Question: I have some calculations in the area of payroll which result in a lot of data each per month/year and two dates: an begin date (mm/yyyy) and an end date (mm/yyyy).
What I want: generating an internal table which has as many columns as begda-year till endda-year has (in years). For example my begda is 05/2010 and endda is 03/2013, then I need a table like this which has columns 2010, 2011, 2012, 2013 and rows for each month:

The difficult part for me is, that the table colums (or the endda and begda) are always varying, how could I realize this? Creating some kind of dynamic table?
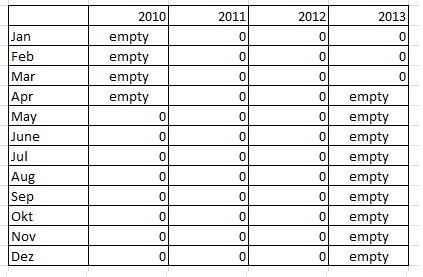
Answer: Check this code. Hope it helps:
'''
report zdynamiccol.
type-pools: slis.
data: gt_fieldcat type slis_t_fieldcat_alv with header line,
gs_layout type slis_layout_alv,
g_repid type sy-repid.
types: begin of ty_years,
zyear(4) type c,
end of ty_years.
data it_years type table of ty_years. " The structure that will hold the years to create the dynamic columns
types: begin of st_output, " Sample data
zmonth type string,
zyear(4) type c,
zvalue type i,
check type c,
end of st_output,
gt_tbl_data type standard table of st_output.
data: gt_output type standard table of st_output ,
gt_output2 type standard table of st_output.
data:
r_dyn_table type ref to data,
t_fieldcat1 type lvc_t_fcat,
wa_fieldcat1 type lvc_s_fcat.
data:
t_fieldcat2 type slis_t_fieldcat_alv,
wa_fieldcat2 like line of t_fieldcat2.
field-symbols:
<t_dyn_table> type standard table,
<wa_dyn_table> type any,
<w_field> type any,
<fs_st_output> type st_output,
<wa_years> type ty_years.
initialization.
g_repid = sy-repid.
select-options s_dats for sy-datum.
start-of-selection.
perform get_years. " Make the year column structure
perform create_catalog. " Make the field catalog with the columns
perform get_data. " Sample data
perform process_data. " Fill table
perform build_alv. " Create ALV
form get_years.
refresh: it_years.
data zline like line of it_years.
data year type i.
year = s_dats-low(4).
while year <= s_dats-high(4).
clear zline.
zline-zyear = year.
append zline to it_years.
add 1 to year.
endwhile.
endform.
form create_catalog.
data: cont type i.
refresh: t_fieldcat1, t_fieldcat2.
clear: wa_fieldcat1, wa_fieldcat2.
cont = 1.
wa_fieldcat1-fieldname = 'ZMONTH'.
wa_fieldcat1-col_pos = cont.
wa_fieldcat1-coltext = 'MONTH'.
wa_fieldcat1-key = 'X'.
wa_fieldcat1-seltext = wa_fieldcat1-coltext.
append wa_fieldcat1 to t_fieldcat1.
wa_fieldcat2-fieldname = 'ZMONTH'.
wa_fieldcat2-ref_fieldname = 'MONTH'.
wa_fieldcat2-seltext_l = 'Month'.
wa_fieldcat2-seltext_m = 'Month'.
wa_fieldcat2-seltext_s = 'Month'.
wa_fieldcat2-key = 'X' .
wa_fieldcat2-outputlen = 10.
wa_fieldcat2-col_pos = cont.
append wa_fieldcat2 to t_fieldcat2.
loop at it_years assigning <wa_years>.
at new zyear.
clear: wa_fieldcat1, wa_fieldcat2.
wa_fieldcat1-fieldname = <wa_years>-zyear.
wa_fieldcat1-inttype = 'I'.
wa_fieldcat1-col_pos = cont.
wa_fieldcat1-coltext = <wa_years>-zyear.
wa_fieldcat1-seltext = wa_fieldcat1-coltext.
append wa_fieldcat1 to t_fieldcat1.
wa_fieldcat2-fieldname = wa_fieldcat1-fieldname.
wa_fieldcat2-seltext_l = wa_fieldcat1-seltext.
wa_fieldcat2-col_pos = cont.
append wa_fieldcat2 to t_fieldcat2.
add 1 to cont.
endat.
endloop.
call method cl_alv_table_create=>create_dynamic_table
exporting
it_fieldcatalog = t_fieldcat1
importing
ep_table = r_dyn_table
exceptions
generate_subpool_dir_full = 1
others = 2.
assign r_dyn_table->* to <t_dyn_table>.
endform.
form get_data.
data zrows type i value 10.
data month type i.
data line like line of gt_output.
field-symbols <wa_gt_output> type st_output.
clear line.
line-zmonth = 'January'.
line-zyear = 2010.
line-zvalue = 100.
append line to gt_output.
append line to gt_output2.
clear line.
line-zmonth = 'February'.
line-zyear = 2010.
line-zvalue = 150.
append line to gt_output.
append line to gt_output2.
clear line.
line-zmonth = 'March'.
line-zyear = 2010.
line-zvalue = 160.
append line to gt_output.
append line to gt_output2.
clear line.
line-zmonth = 'April'.
line-zyear = 2010.
line-zvalue = 240.
append line to gt_output.
append line to gt_output2.
clear line.
line-zmonth = 'April'.
line-zyear = 2013.
line-zvalue = 233.
append line to gt_output.
append line to gt_output2.
clear line.
line-zmonth = 'January'.
line-zyear = 2012.
line-zvalue = 151.
append line to gt_output.
append line to gt_output2.
clear line.
line-zmonth = 'May'.
line-zyear = 2012.
line-zvalue = 101.
append line to gt_output.
append line to gt_output2.
clear line.
line-zmonth = 'June'.
line-zyear = 2012.
line-zvalue = 762.
append line to gt_output.
append line to gt_output2.
clear line.
line-zmonth = 'September'.
line-zyear = 2012.
line-zvalue = 666.
append line to gt_output.
append line to gt_output2.
clear line.
line-zmonth = 'October'.
line-zyear = 2012.
line-zvalue = 500.
append line to gt_output.
append line to gt_output2.
clear line.
line-zmonth = 'November'.
line-zyear = 2012.
line-zvalue = 101.
append line to gt_output.
append line to gt_output2.
clear line.
line-zmonth = 'December'.
line-zyear = 2013.
line-zvalue = 829.
append line to gt_output.
append line to gt_output2.
clear line.
line-zmonth = 'December'. " Sum to the same month
line-zyear = 2013.
line-zvalue = 1.
append line to gt_output.
append line to gt_output2.
endform.
form process_data.
field-symbols <fs_data> type st_output.
field-symbols <fs_check> type st_output.
data lv_index type sy-tabix.
loop at gt_output assigning <fs_st_output>.
check <fs_st_output>-check eq space.
append initial line to <t_dyn_table> assigning <wa_dyn_table>.
assign component 'ZMONTH' of structure <wa_dyn_table> to <w_field>.
<w_field> = <fs_st_output>-zmonth.
loop at gt_output2 assigning <fs_data> where zmonth = <fs_st_output>-zmonth and check eq space.
lv_index = sy-tabix.
check <wa_dyn_table> is assigned.
assign component <fs_data>-zyear of structure <wa_dyn_table> to <w_field>.
<w_field> = <w_field> + <fs_data>-zvalue.
read table gt_output assigning <fs_check> index lv_index. " Check so the position will never be processed later
<fs_check>-check = 'X'.
endloop.
endloop.
endform.
form build_alv.
data: x_layout type slis_layout_alv,
t_fieldcat type slis_t_fieldcat_alv.
refresh t_fieldcat.
clear x_layout.
g_repid = sy-repid.
call function 'REUSE_ALV_GRID_DISPLAY'
exporting
i_callback_program = g_repid
is_layout = gs_layout
it_fieldcat = t_fieldcat2
tables
t_outtab = <t_dyn_table>
exceptions program_error = 1
others = 2 .
if sy-subrc <> 0.
message id sy-msgid type sy-msgty number sy-msgno with sy-msgv1 sy-msgv2 sy-msgv3 sy-msgv4.
endif.
endform.
'''